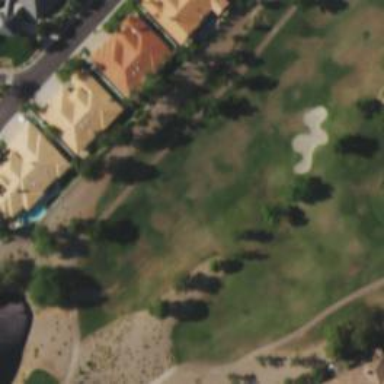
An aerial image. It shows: Golf cartpath that is also road path.